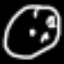
Label: clock